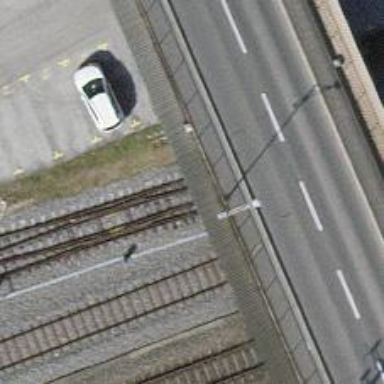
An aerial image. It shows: Railway tunnel within service yard.